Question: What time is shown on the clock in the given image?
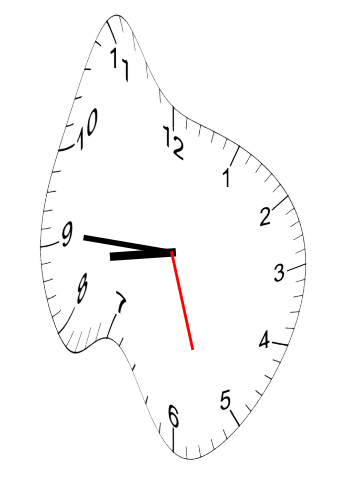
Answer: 08:45:27